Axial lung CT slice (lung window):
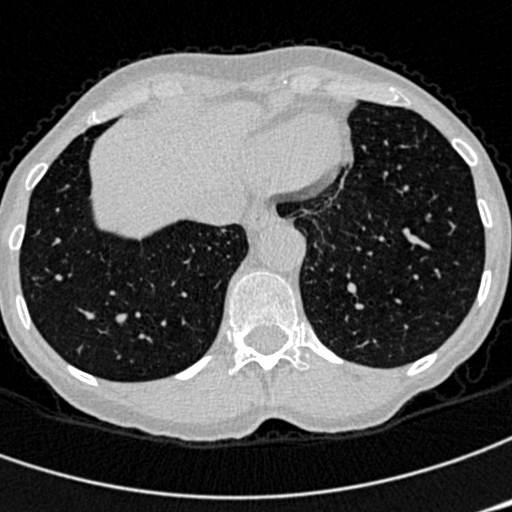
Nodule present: no